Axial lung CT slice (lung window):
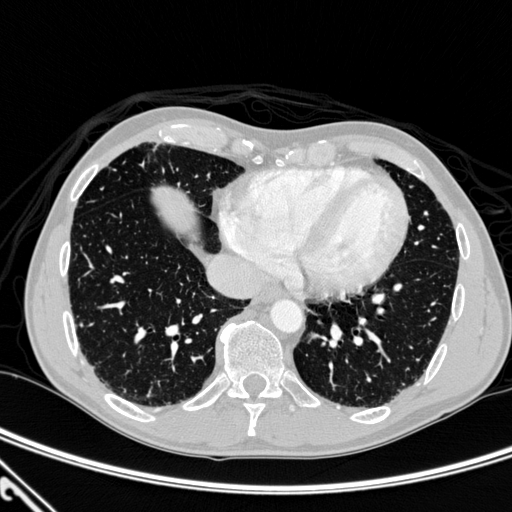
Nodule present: no